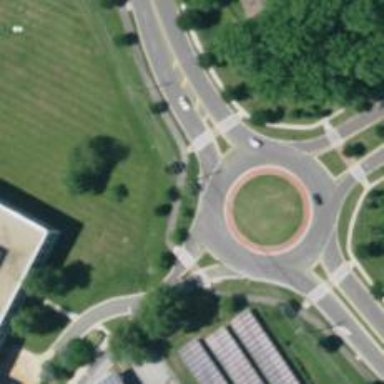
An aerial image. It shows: Asphalt road that is secondary route leading to roundabout.